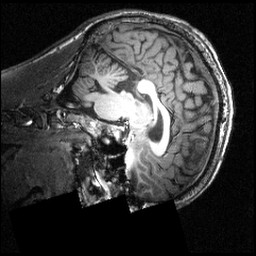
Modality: T1w
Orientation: sagittal
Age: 25
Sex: male
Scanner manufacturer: siemens
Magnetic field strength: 3.951 T
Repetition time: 1.5 s
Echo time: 0.00335 s